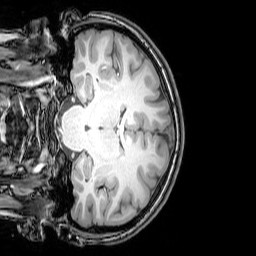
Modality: T1w
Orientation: coronal
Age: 22
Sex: female
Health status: healthy
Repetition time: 0.081 s
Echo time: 0.037 s